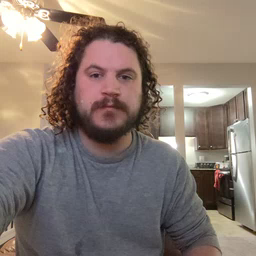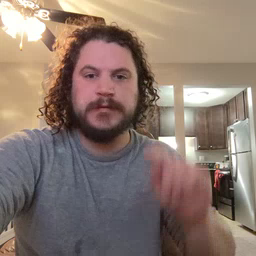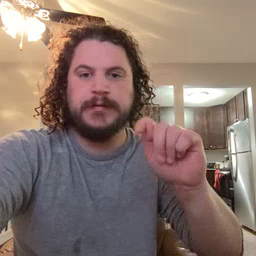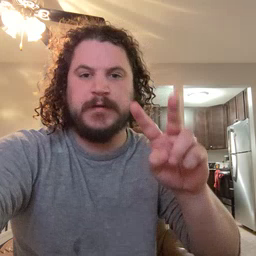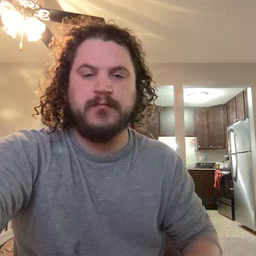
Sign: TV